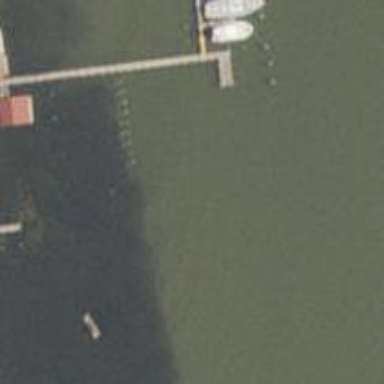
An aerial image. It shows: Pier with mooring facilities.